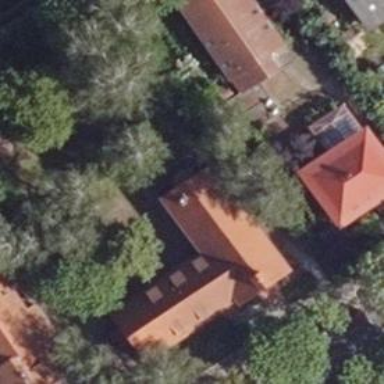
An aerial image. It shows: Religious building.